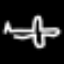
Label: airplane